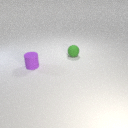
small green rubber sphere to the right of small purple rubber cylinder